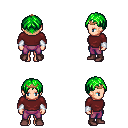
a pixel art fantasy rpg character, female body template, human, light skin, maroon long-sleeve shirt, magenta pants, green parted hairstyle, bronze tiara, white cloth bracers, maroon shoes, four views (front, back, left, right), 2x2 character sprite sheet, small pixel art, hard edges, no anti-aliasing